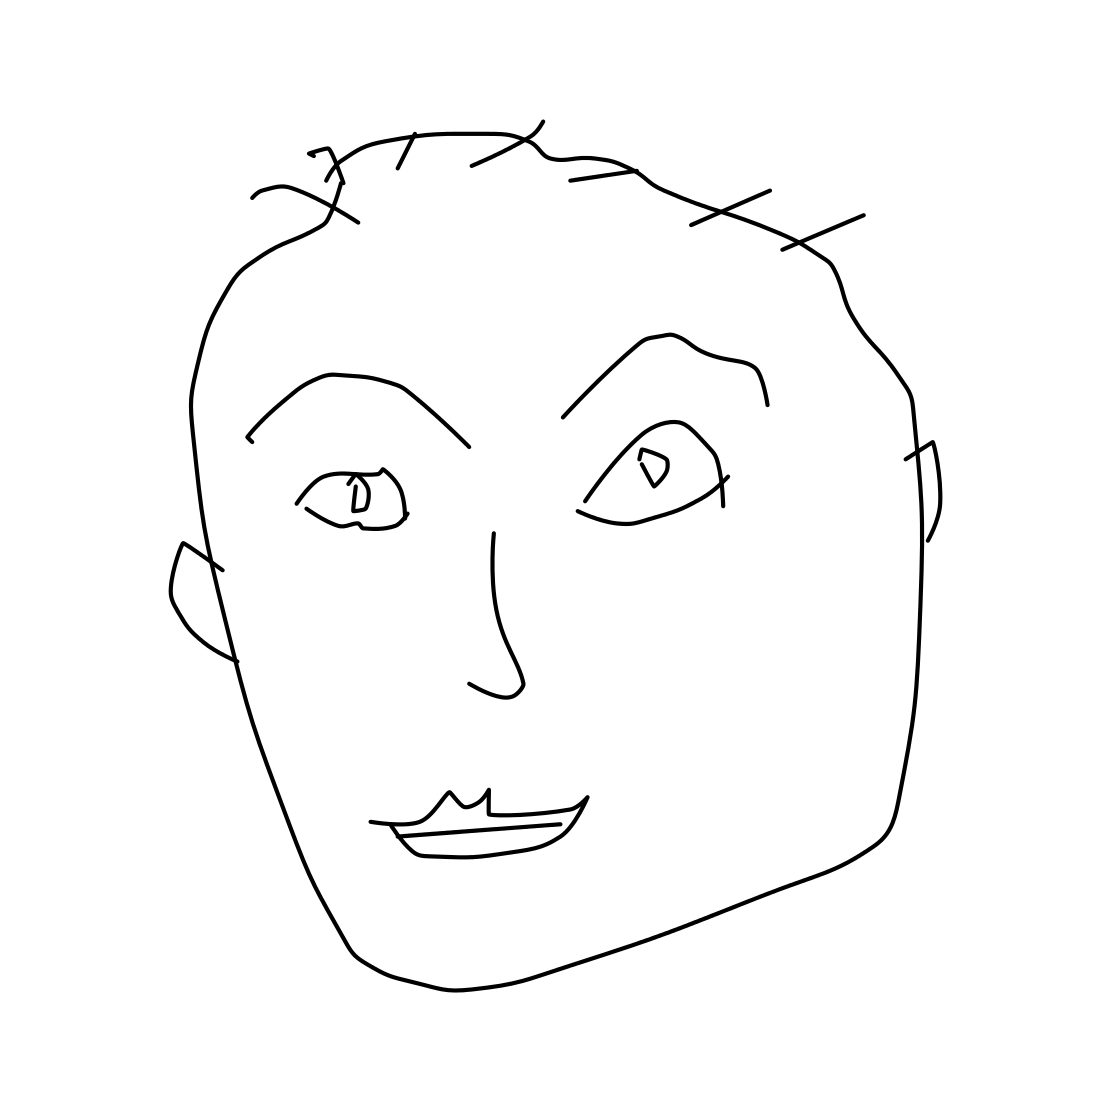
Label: face